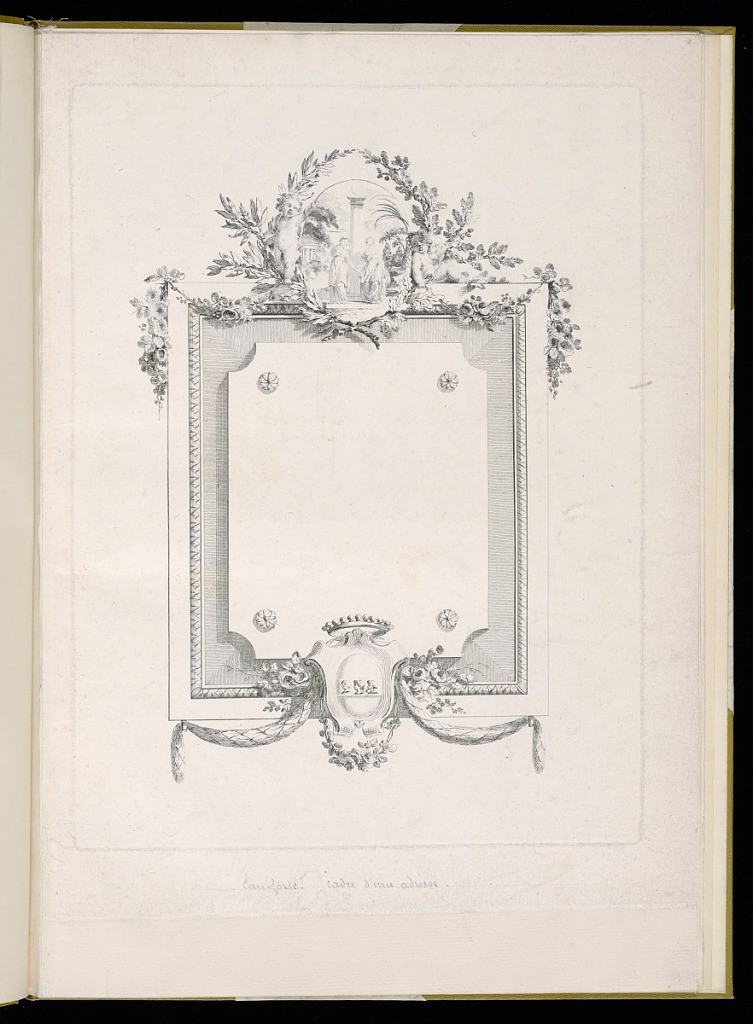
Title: Design for a Frame
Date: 18th century
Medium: Etching on paper
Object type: Album of frames
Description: Design for a rectangular frame or framing device featuring rosettes, a molding, festoons of flowers and leaves, foliate branches, putti, and topped with an oval medallion with figures in a landscape. On the bottom, a crowned cartouche with three small profile portraits.